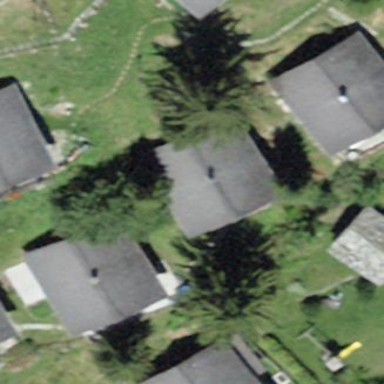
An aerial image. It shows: Detached building.